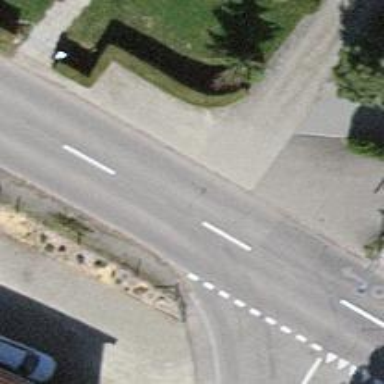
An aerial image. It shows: Tertiary road with asphalt surface.